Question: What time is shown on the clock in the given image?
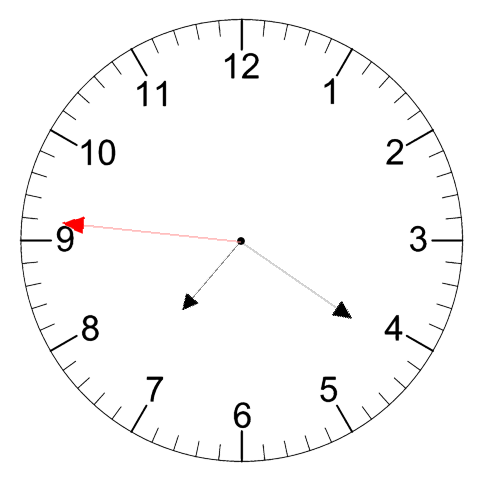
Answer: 07:20:46